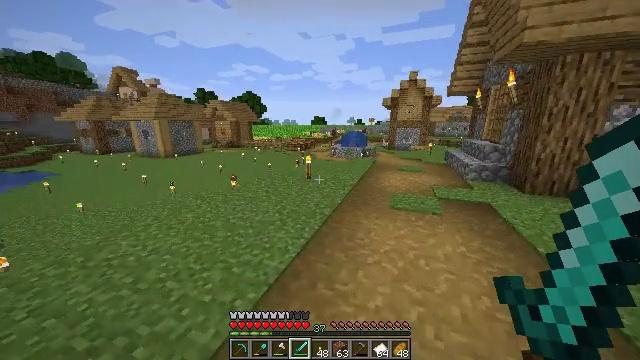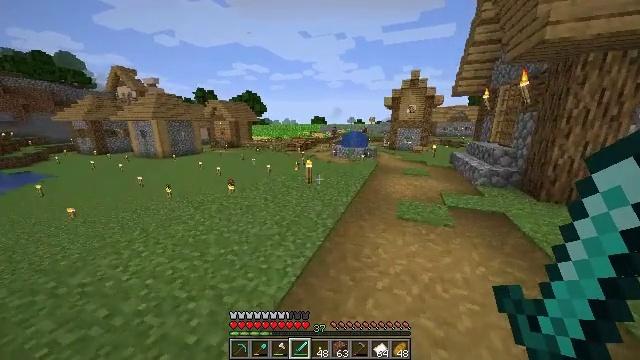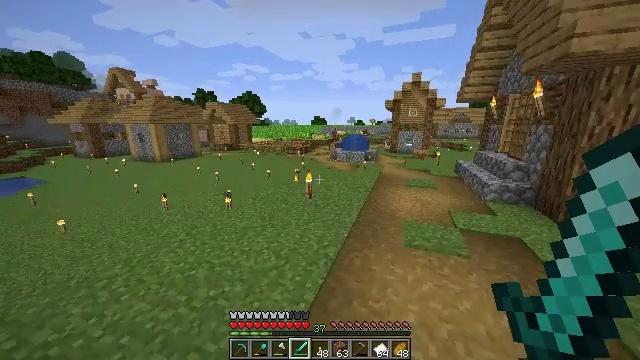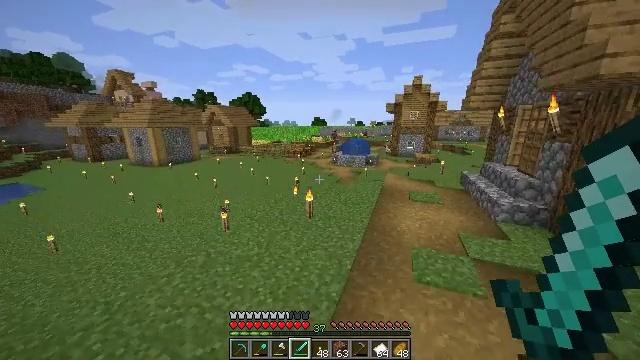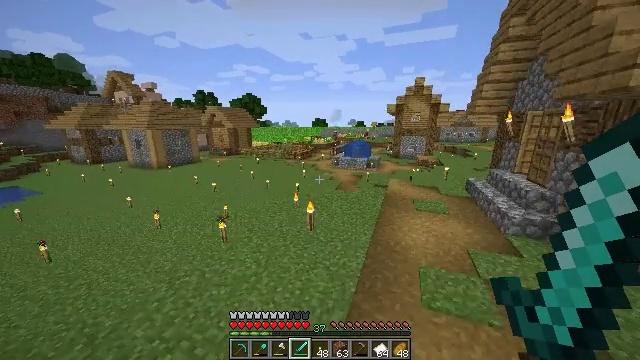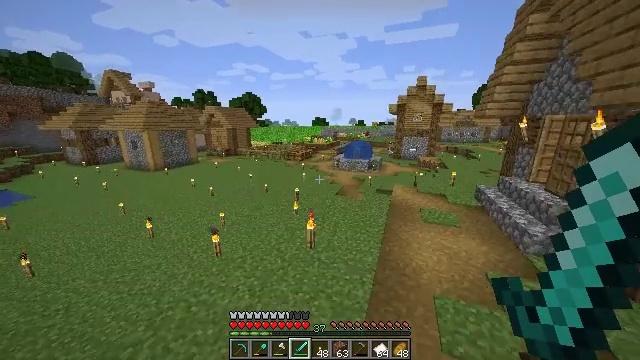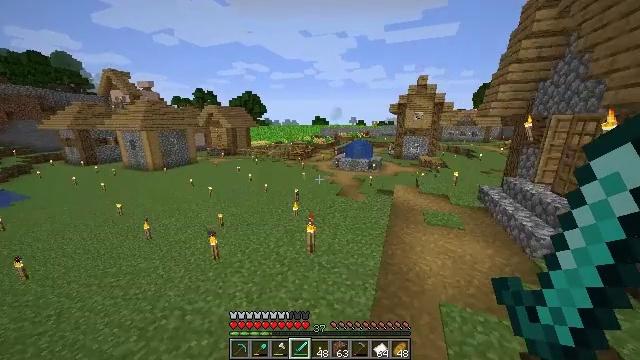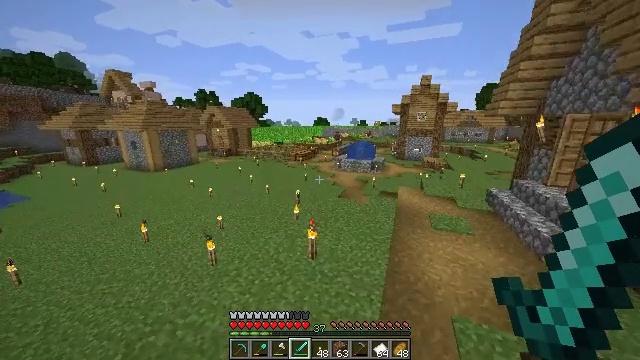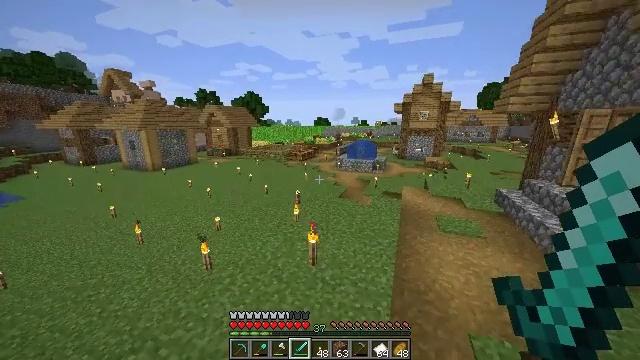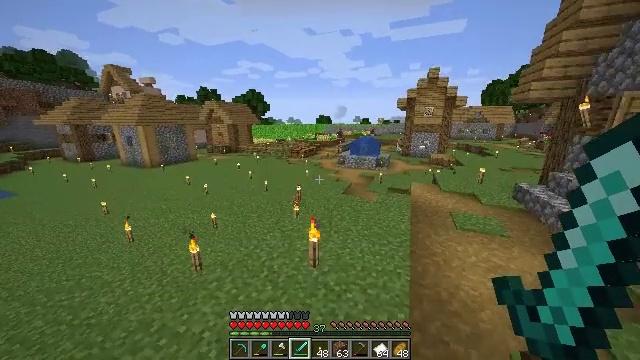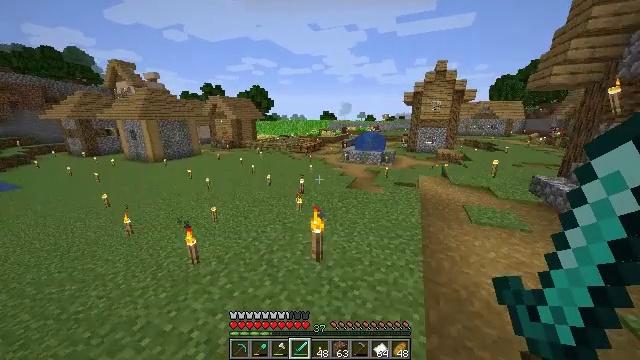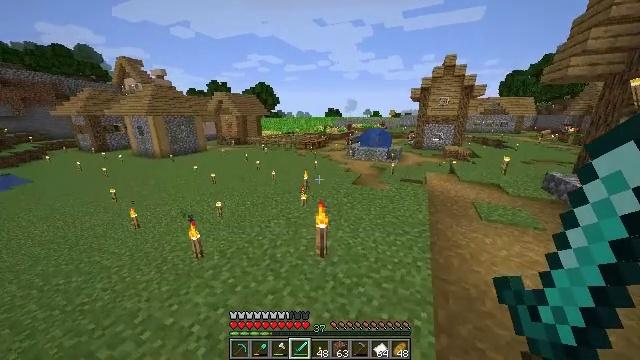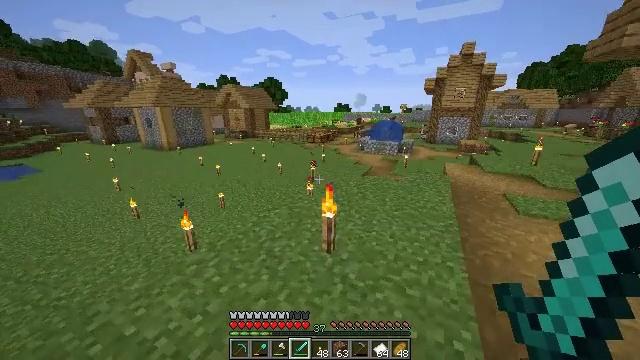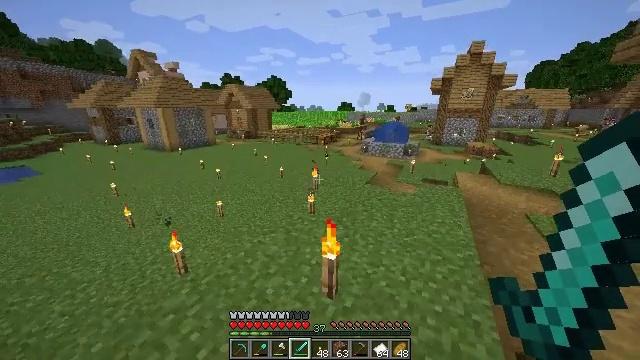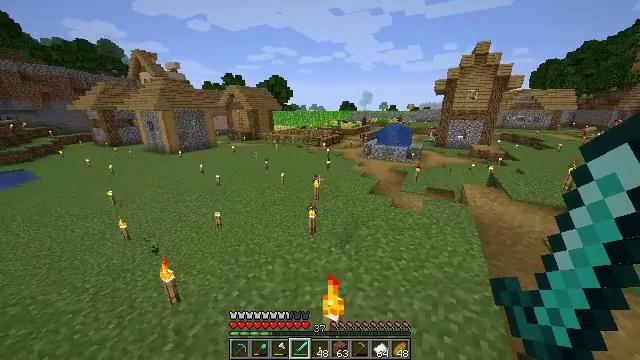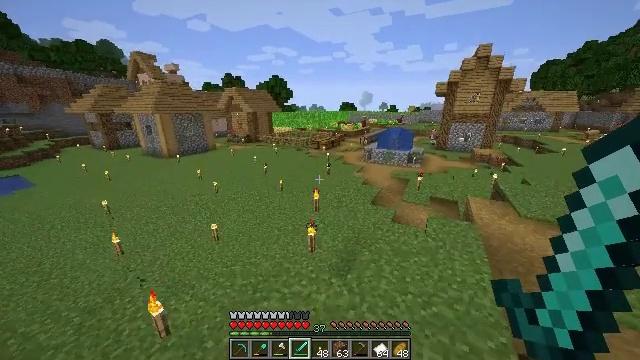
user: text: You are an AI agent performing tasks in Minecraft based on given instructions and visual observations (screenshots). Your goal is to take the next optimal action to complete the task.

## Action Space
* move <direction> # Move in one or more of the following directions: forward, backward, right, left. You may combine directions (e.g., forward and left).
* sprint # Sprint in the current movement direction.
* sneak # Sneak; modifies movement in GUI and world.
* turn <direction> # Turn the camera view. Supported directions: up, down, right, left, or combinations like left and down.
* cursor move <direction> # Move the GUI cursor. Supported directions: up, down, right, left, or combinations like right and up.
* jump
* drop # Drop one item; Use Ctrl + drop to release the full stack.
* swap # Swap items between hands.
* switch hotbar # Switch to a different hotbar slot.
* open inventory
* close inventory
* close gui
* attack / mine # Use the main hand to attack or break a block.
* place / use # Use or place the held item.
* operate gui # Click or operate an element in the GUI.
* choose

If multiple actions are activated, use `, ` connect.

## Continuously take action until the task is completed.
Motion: motion action
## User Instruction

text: Break the smithing table to move it.
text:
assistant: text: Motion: move forward, sprint, jump
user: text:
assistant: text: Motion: move forward, sprint, jump
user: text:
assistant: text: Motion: move forward, sprint, jump
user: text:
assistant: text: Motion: move forward, sprint, jump
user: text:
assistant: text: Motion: move forward, sprint, jump
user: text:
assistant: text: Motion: move forward, sprint, jump
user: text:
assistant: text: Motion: move forward, sprint, jump
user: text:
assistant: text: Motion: move forward, sprint, jump
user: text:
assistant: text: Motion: move forward, sprint, jump
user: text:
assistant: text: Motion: move forward, sprint, turn left, jump
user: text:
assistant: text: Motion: move forward, sprint, turn left, jump
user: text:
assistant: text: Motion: move forward, sprint, turn left, jump
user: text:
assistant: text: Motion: move forward, sprint, jump
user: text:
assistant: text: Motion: move forward, sprint, jump
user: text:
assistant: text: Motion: move forward, sprint, jump
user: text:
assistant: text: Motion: move forward, sprint, jump
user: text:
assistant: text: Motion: move forward, sprint, jump
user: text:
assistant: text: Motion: move forward, sprint, jump
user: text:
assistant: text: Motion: move forward, sprint, jump
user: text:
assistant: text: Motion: move forward, sprint, jump
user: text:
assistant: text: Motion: move forward, sprint, jump
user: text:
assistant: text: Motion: move forward, sprint, jump
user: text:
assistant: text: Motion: move forward, sprint, jump
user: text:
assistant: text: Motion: move forward, sprint, jump
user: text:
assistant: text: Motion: move forward, sprint, jump
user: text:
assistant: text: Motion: move forward, sprint, jump
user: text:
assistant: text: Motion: move forward, sprint, jump
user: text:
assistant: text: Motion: move forward, sprint, jump
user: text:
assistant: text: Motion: move forward, sprint, jump
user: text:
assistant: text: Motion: move forward, sprint, jump